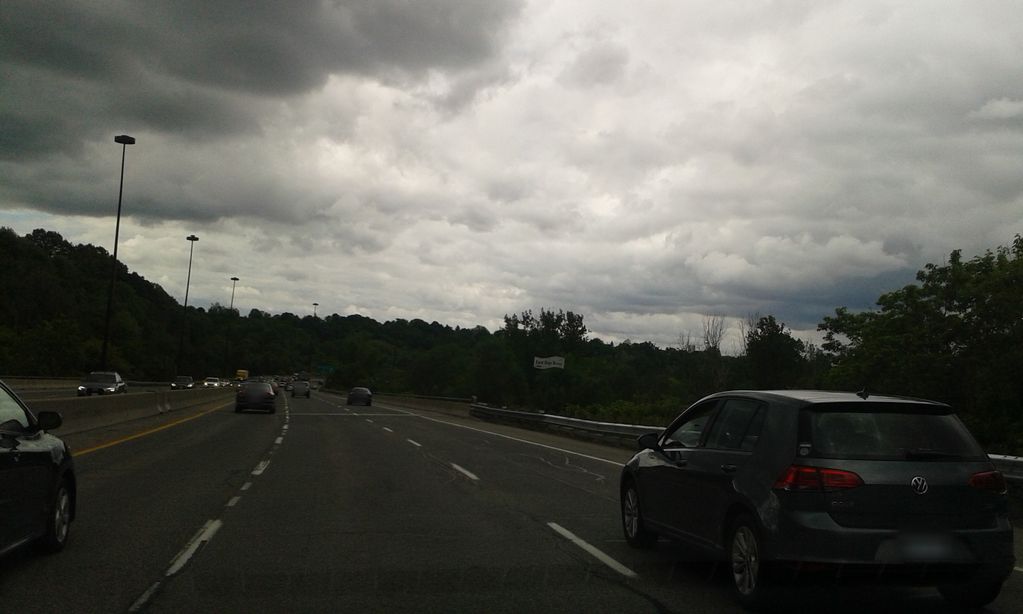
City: toronto